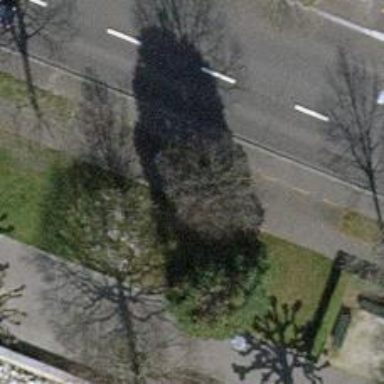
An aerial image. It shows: Avenue lined with trees.